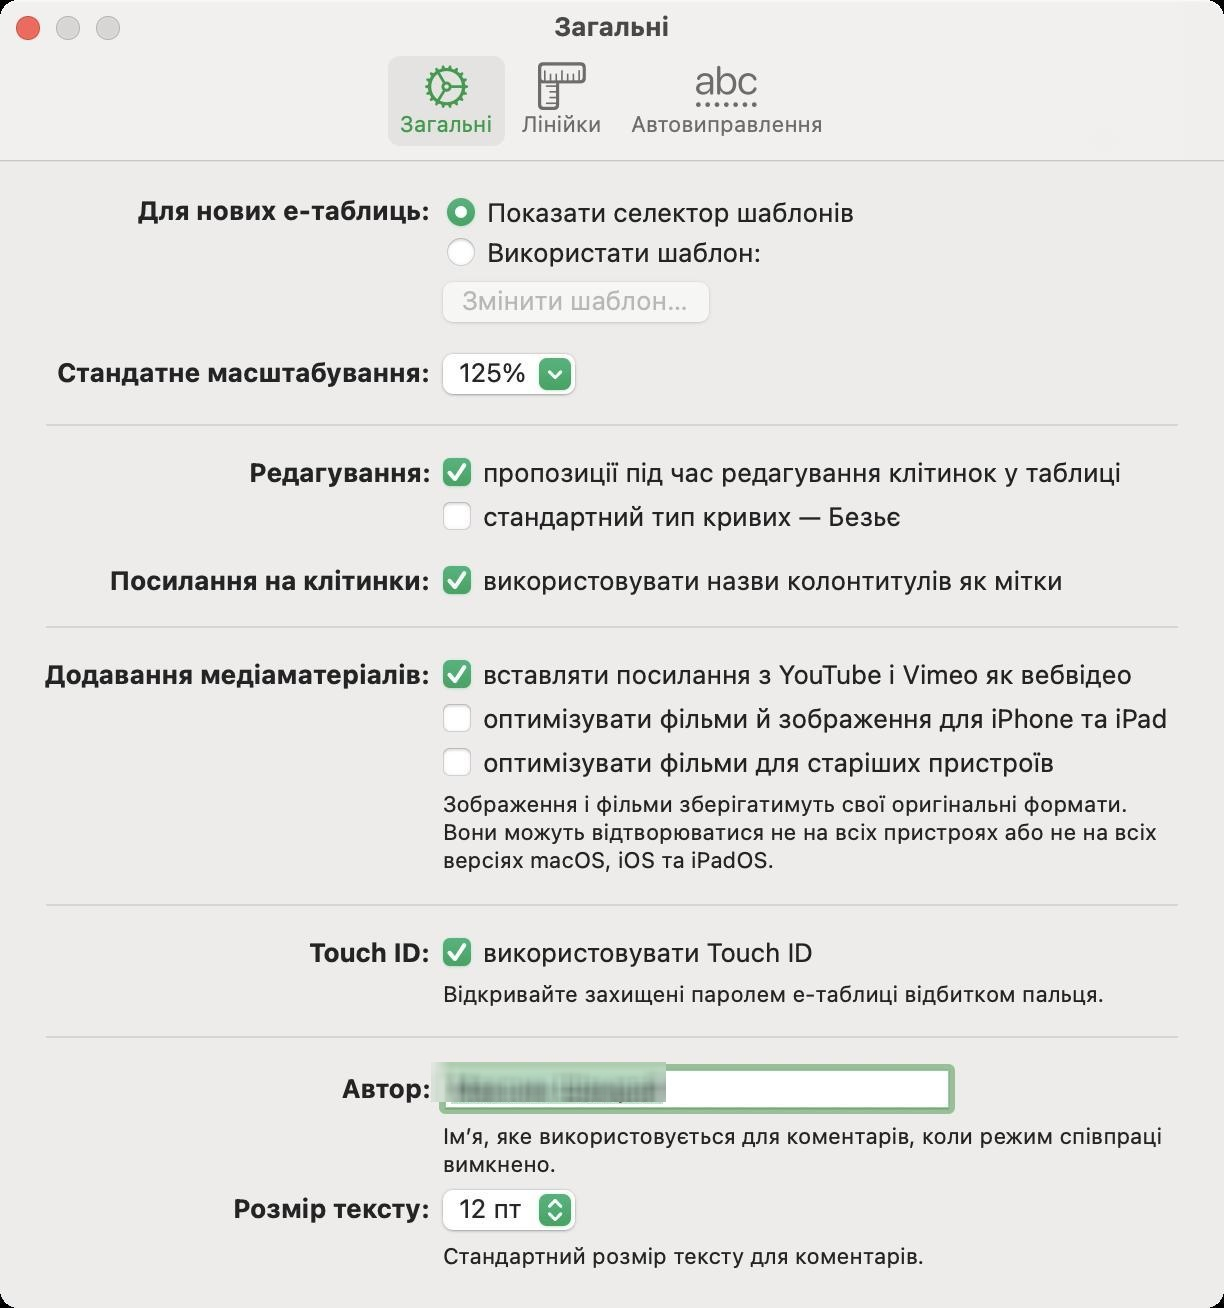
Accessibility tree:
{"name": "Загальні", "role": "AXWindow", "description": null, "role_description": "діалогове вікно", "value": null, "position": "584.00;295.00", "size": "612;654", "children": [{"name": null, "role": "AXGroup", "description": null, "role_description": "група", "value": null, "position": "3.00;82.00", "size": "606;568", "children": [{"name": null, "role": "AXStaticText", "description": null, "role_description": "текст", "value": "Для нових е‑таблиць:", "position": "21.00;97.00", "size": "196;38", "children": []}, {"name": null, "role": "AXRadioGroup", "description": null, "role_description": "радіо-група", "value": "{\n    \"name\": \"\\u041f\\u043e\\u043a\\u0430\\u0437\\u0430\\u0442\\u0438_\\u0441\\u0435\\u043b\\u0435\\u043a\\u0442\\u043e\\u0440_\\u0448\\u0430\\u0431\\u043b\\u043e\\u043d\\u0456\\u0432\",\n    \"role\": \"AXRadioButton\",\n    \"description\": null,\n    \"role_description\": \"\\u0440\\u0430\\u0434\\u0456\\u043e-\\u043a\\u043d\\u043e\\u043f\\u043a\\u0430\",\n    \"value\": 1,\n    \"position\": \"221.50;97.00\",\n    \"size\": \"210;18\",\n    \"children\": []\n}", "position": "221.50;97.00", "size": "210;38", "children": [{"name": "Показати_селектор_шаблонів", "role": "AXRadioButton", "description": null, "role_description": "радіо-кнопка", "value": 1, "position": "221.50;97.00", "size": "210;18", "children": []}, {"name": "Використати_шаблон:_", "role": "AXRadioButton", "description": null, "role_description": "радіо-кнопка", "value": 0, "position": "221.50;117.00", "size": "210;18", "children": []}]}, {"name": "Змінити_шаблон…", "role": "AXButton", "description": null, "role_description": "кнопка", "value": null, "position": "214.50;136.00", "size": "147;32", "children": []}, {"name": null, "role": "AXStaticText", "description": null, "role_description": "текст", "value": "Стандатне масштабування:", "position": "21.00;178.00", "size": "196;19", "children": []}, {"name": "125%", "role": "AXMenuButton", "description": null, "role_description": "кнопка меню", "value": null, "position": "218.50;176.00", "size": "73;25", "children": []}, {"name": null, "role": "AXStaticText", "description": null, "role_description": "текст", "value": "Редагування:", "position": "122.50;228.00", "size": "95;16", "children": []}, {"name": "пропозиції_під_час_редагування_клітинок_у_таблиці", "role": "AXCheckBox", "description": null, "role_description": "галочка", "value": 1, "position": "219.50;227.00", "size": "346;18", "children": []}, {"name": "стандартний_тип_кривих —_Безьє", "role": "AXCheckBox", "description": null, "role_description": "галочка", "value": 0, "position": "219.50;249.00", "size": "236;18", "children": []}, {"name": null, "role": "AXStaticText", "description": null, "role_description": "текст", "value": "Посилання на клітинки:", "position": "53.00;282.00", "size": "164;16", "children": []}, {"name": "використовувати_назви_колонтитулів_як_мітки", "role": "AXCheckBox", "description": null, "role_description": "галочка", "value": 1, "position": "219.50;281.00", "size": "316;18", "children": []}, {"name": null, "role": "AXStaticText", "description": null, "role_description": "текст", "value": "Додавання медіаматеріалів:", "position": "21.00;329.00", "size": "196;16", "children": []}, {"name": "вставляти_посилання_з_YouTube_і_Vimeo_як_вебвідео", "role": "AXCheckBox", "description": null, "role_description": "галочка", "value": 1, "position": "219.50;328.00", "size": "351;18", "children": []}, {"name": "оптимізувати_фільми_й_зображення_для_iPhone_та_iPad", "role": "AXCheckBox", "description": null, "role_description": "галочка", "value": 0, "position": "219.50;350.00", "size": "369;18", "children": []}, {"name": "оптимізувати_фільми_для_старіших_пристроїв", "role": "AXCheckBox", "description": null, "role_description": "галочка", "value": 0, "position": "219.50;372.00", "size": "312;18", "children": []}, {"name": null, "role": "AXStaticText", "description": null, "role_description": "текст", "value": "Зображення і фільми зберігатимуть свої оригінальні формати. Вони можуть відтворюватися не на всіх пристроях або не на всіх версіях macOS, iOS та iPadOS.", "position": "219.50;395.00", "size": "372;42", "children": []}, {"name": null, "role": "AXStaticText", "description": null, "role_description": "текст", "value": "Touch ID:", "position": "21.00;468.00", "size": "196;16", "children": []}, {"name": "використовувати_Touch_ID", "role": "AXCheckBox", "description": null, "role_description": "галочка", "value": 1, "position": "219.50;467.00", "size": "370;18", "children": []}, {"name": null, "role": "AXStaticText", "description": null, "role_description": "текст", "value": "Відкривайте захищені паролем е‑таблиці відбитком пальця.", "position": "219.50;490.00", "size": "335;14", "children": []}, {"name": null, "role": "AXStaticText", "description": null, "role_description": "текст", "value": "Автор:", "position": "168.50;536.00", "size": "49;19", "children": []}, {"name": null, "role": "AXTextField", "description": null, "role_description": "текстове поле", "value": "Максим Шамрай", "position": "221.50;534.00", "size": "254;21", "children": []}, {"name": null, "role": "AXStaticText", "description": null, "role_description": "текст", "value": "Імʼя, яке використовується для коментарів, коли режим співпраці вимкнено.", "position": "219.50;561.00", "size": "372;28", "children": []}, {"name": null, "role": "AXStaticText", "description": null, "role_description": "текст", "value": "Розмір тексту:", "position": "115.00;596.00", "size": "102;19", "children": []}, {"name": null, "role": "AXPopUpButton", "description": null, "role_description": "кнопка спливного меню", "value": "12 пт", "position": "218.50;594.00", "size": "73;25", "children": []}, {"name": null, "role": "AXStaticText", "description": null, "role_description": "текст", "value": "Стандартний розмір тексту для коментарів.", "position": "219.50;621.00", "size": "245;14", "children": []}]}, {"name": null, "role": "AXToolbar", "description": null, "role_description": "панель інструментів", "value": null, "position": "0.00;28.00", "size": "612;52", "children": [{"name": "Загальні", "role": "AXButton", "description": "Загальні", "role_description": "кнопка", "value": null, "position": "194.00;28.00", "size": "58;52", "children": []}, {"name": "Лінійки", "role": "AXButton", "description": "Лінійки", "role_description": "кнопка", "value": null, "position": "253.50;28.00", "size": "55;52", "children": []}, {"name": "Автовиправлення", "role": "AXButton", "description": "Автовиправлення", "role_description": "кнопка", "value": null, "position": "309.50;28.00", "size": "108;52", "children": []}]}, {"name": null, "role": "AXButton", "description": null, "role_description": "кнопка закривання", "value": null, "position": "7.00;6.00", "size": "14;16", "children": []}, {"name": null, "role": "AXButton", "description": null, "role_description": "кнопка оптимізації", "value": null, "position": "47.00;6.00", "size": "14;16", "children": [{"name": null, "role": "AXGroup", "description": null, "role_description": "група", "value": null, "position": "47.00;6.00", "size": "14;16", "children": []}]}, {"name": null, "role": "AXButton", "description": null, "role_description": "кнопка згортання", "value": null, "position": "27.00;6.00", "size": "14;16", "children": []}, {"name": null, "role": "AXStaticText", "description": null, "role_description": "текст", "value": "Загальні", "position": "275.00;5.00", "size": "62;16", "children": []}]}